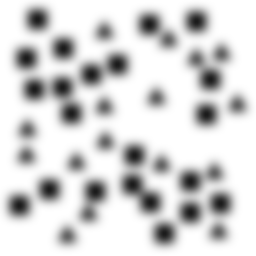
Squares: 22
Triangles: 16
Stars: 0
Total shapes: 38